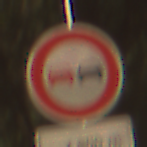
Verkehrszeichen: Ueberholverbot
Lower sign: LaengeEinerStrecke5
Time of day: SunriseSunset
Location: Outdoor (Suburban)
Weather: Clear
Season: NotSpecified
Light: Natural